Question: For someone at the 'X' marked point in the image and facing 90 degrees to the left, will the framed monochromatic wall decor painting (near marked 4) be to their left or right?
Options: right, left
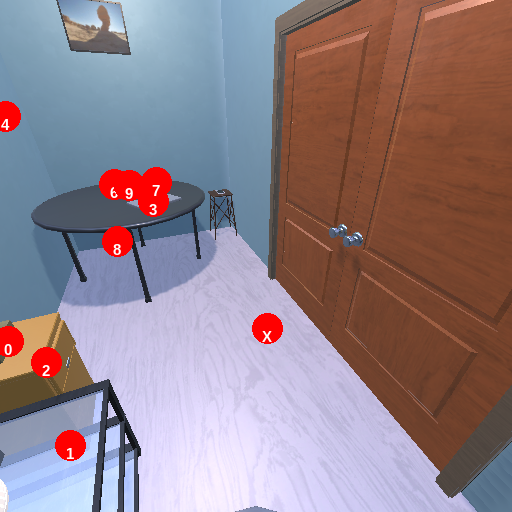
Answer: right